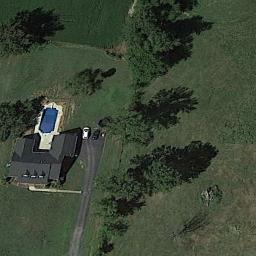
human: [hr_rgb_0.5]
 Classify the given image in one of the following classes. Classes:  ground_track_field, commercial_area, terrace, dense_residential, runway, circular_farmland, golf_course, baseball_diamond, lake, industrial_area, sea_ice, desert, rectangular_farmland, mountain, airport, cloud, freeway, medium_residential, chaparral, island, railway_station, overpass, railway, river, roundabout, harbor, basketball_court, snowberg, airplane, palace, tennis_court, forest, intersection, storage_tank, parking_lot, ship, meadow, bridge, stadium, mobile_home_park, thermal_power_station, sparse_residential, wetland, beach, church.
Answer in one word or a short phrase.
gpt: sparse_residential